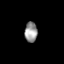
Tissue: prostate
Cell type: T cells
Senescence score: 0.3339
Nuclear area (px): 250
Mean DAPI intensity: 152